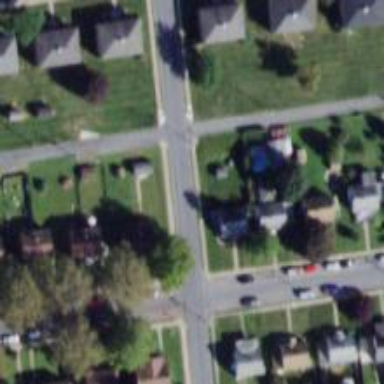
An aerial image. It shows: Alley classified as service road.